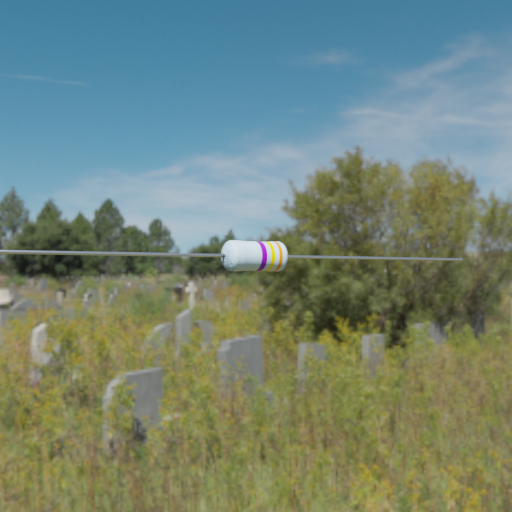
Resistor colour bands (in order): violet, yellow, orange